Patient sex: M
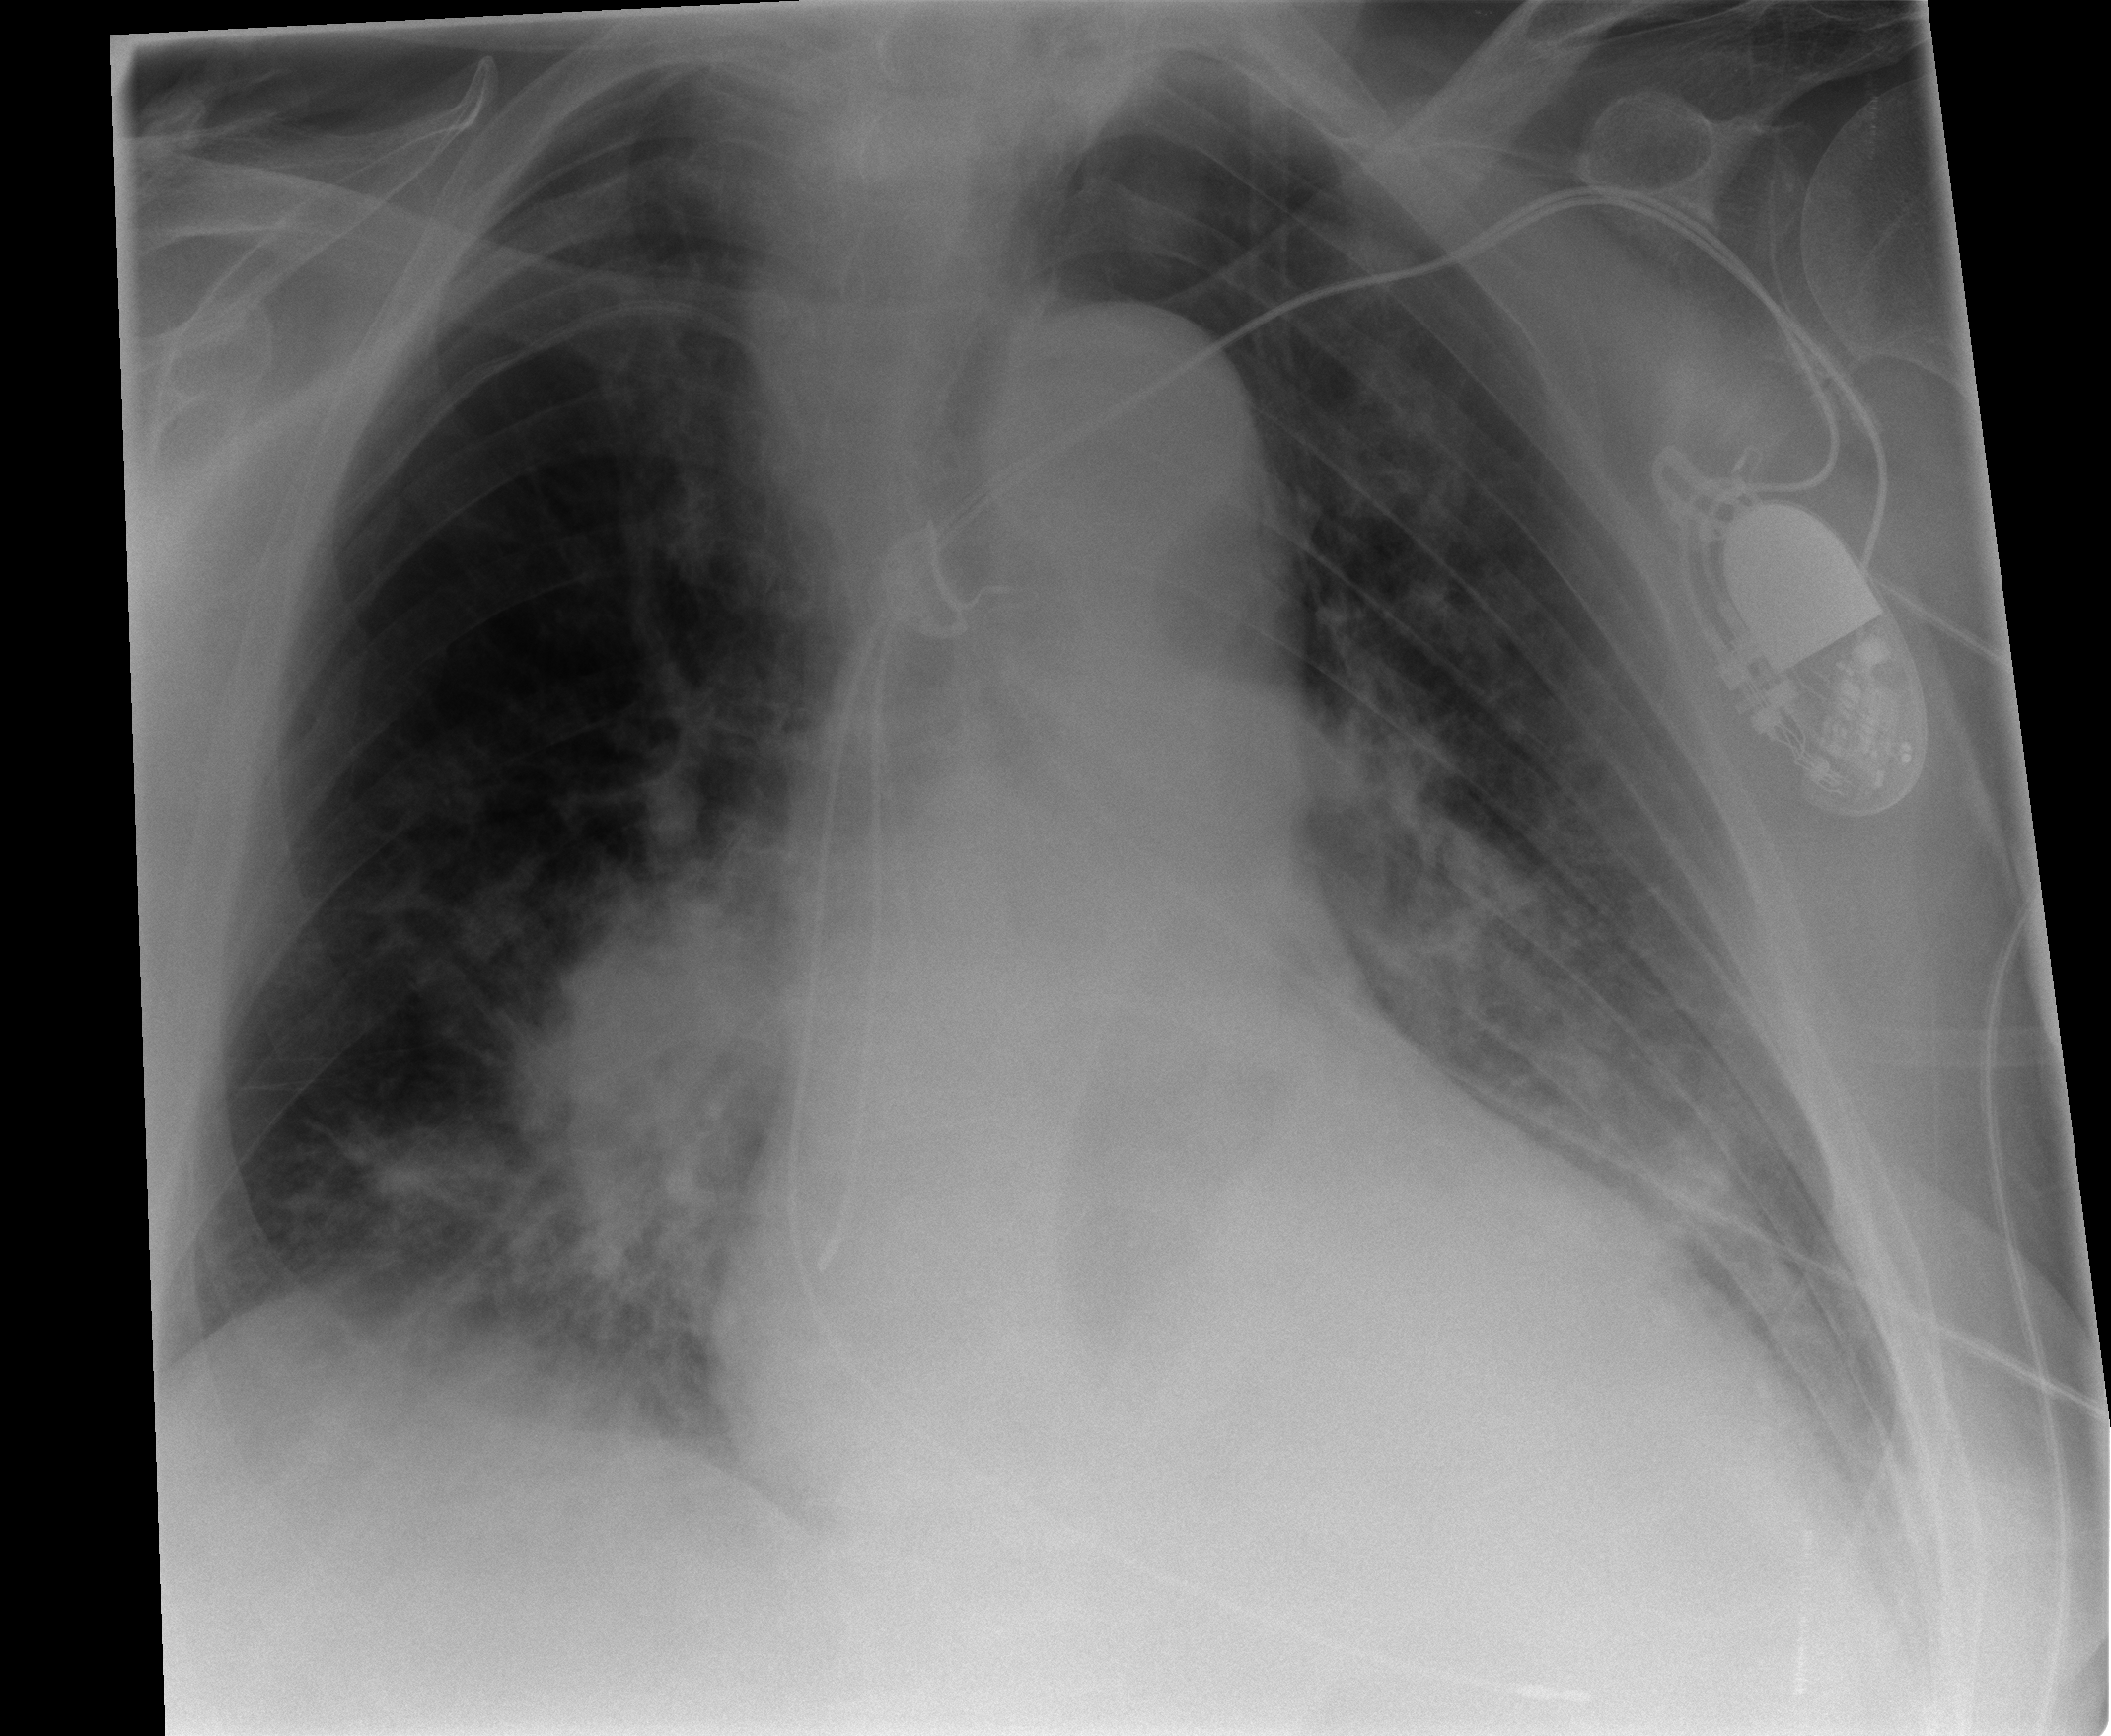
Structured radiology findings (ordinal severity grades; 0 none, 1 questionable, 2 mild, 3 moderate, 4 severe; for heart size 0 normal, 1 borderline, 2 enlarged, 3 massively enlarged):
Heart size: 2
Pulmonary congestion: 2
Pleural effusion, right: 2
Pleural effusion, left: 2
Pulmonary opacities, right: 2
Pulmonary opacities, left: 2
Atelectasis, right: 2
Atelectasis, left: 2